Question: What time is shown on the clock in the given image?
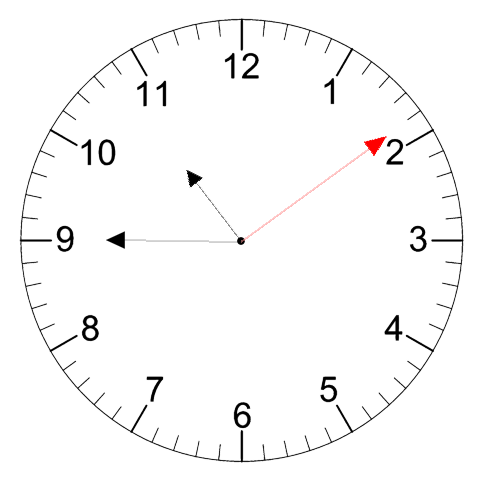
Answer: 10:45:09